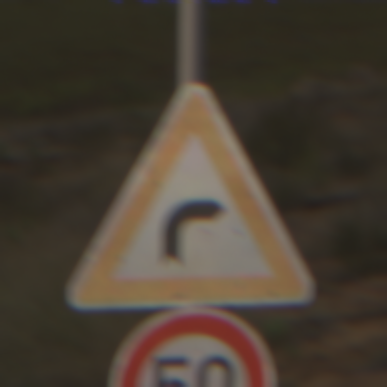
Verkehrszeichen: KurveRechts
Zusatzzeichen unten: Geschwindigkeit50
Umgebung: Outdoor, Nature
Tageszeit: Midday
Wetter: Overcast
Licht: Natural
Jahreszeit: NotSpecified
Kontrast: LowContrast